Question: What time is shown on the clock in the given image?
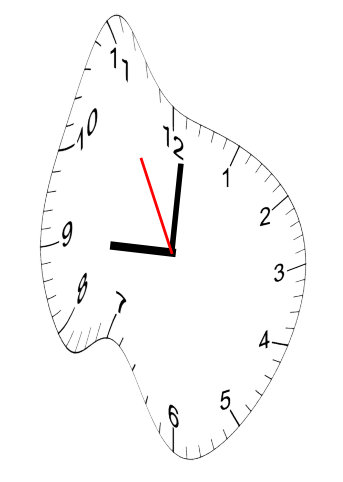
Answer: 09:00:55